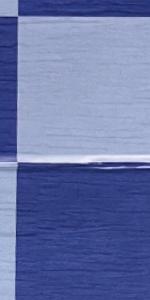
Label: Empty